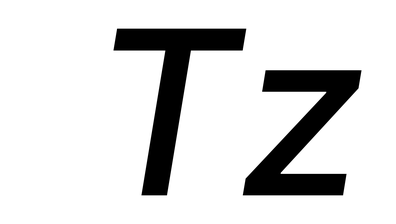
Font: Inter-Italic_Medium_Italic